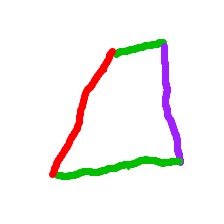
Shape: trapezoid